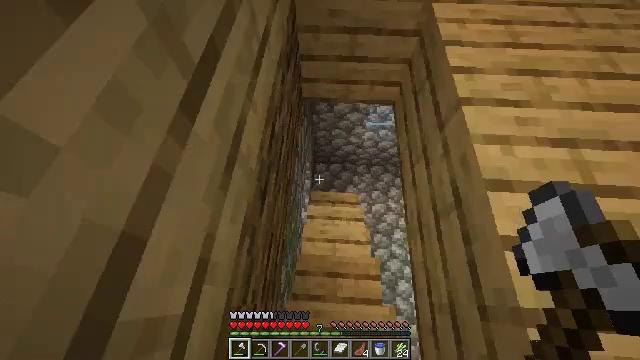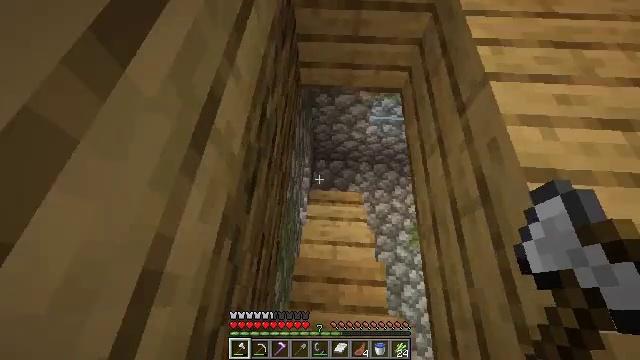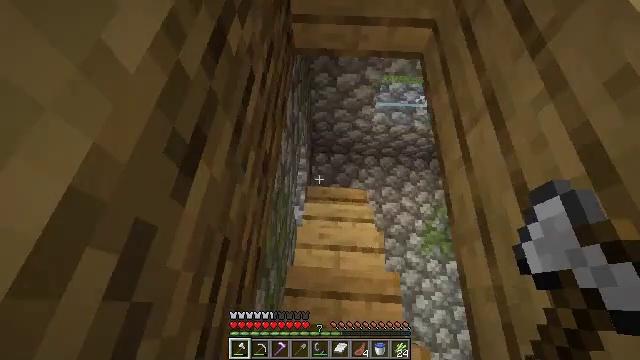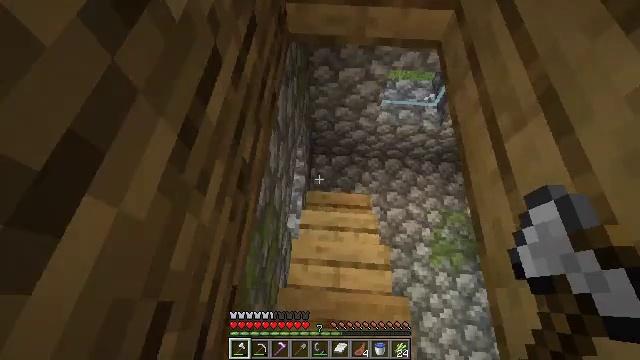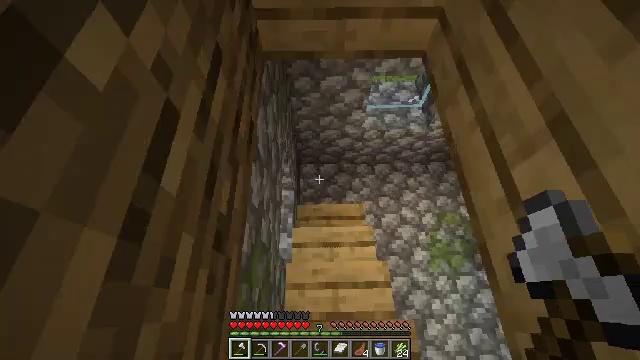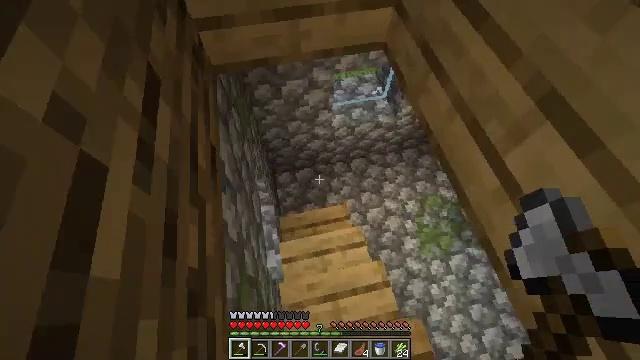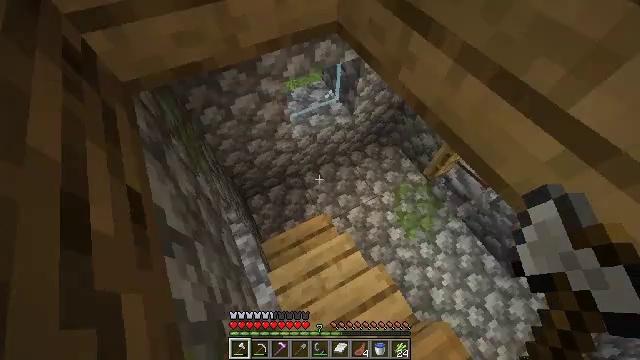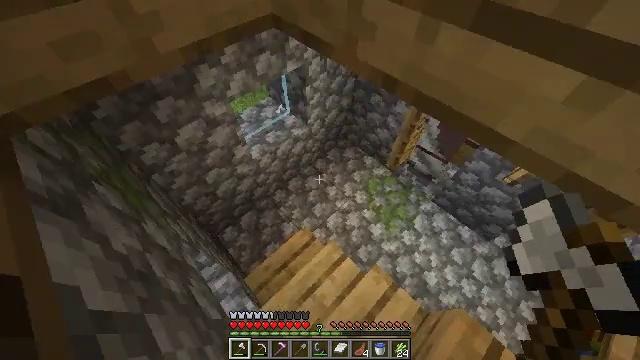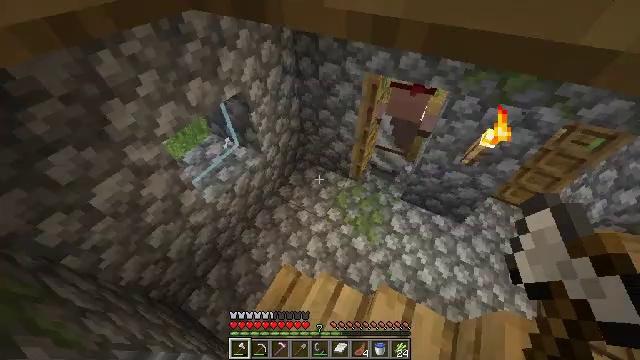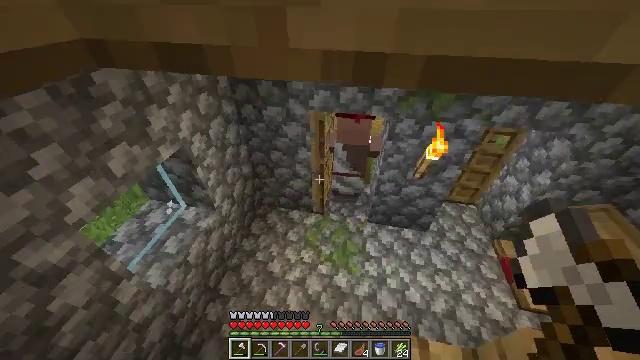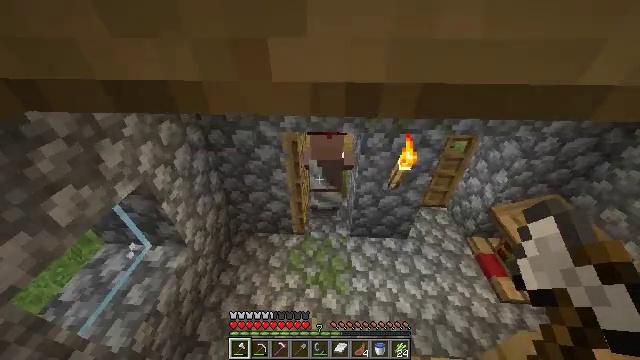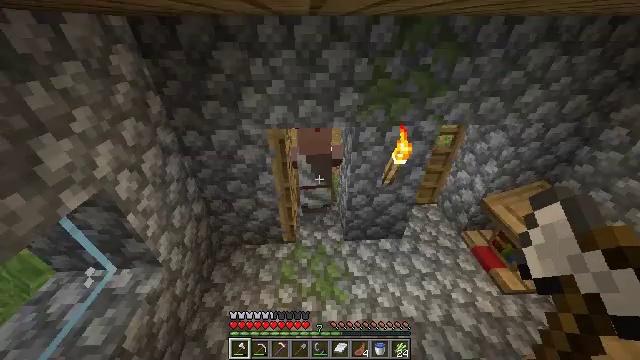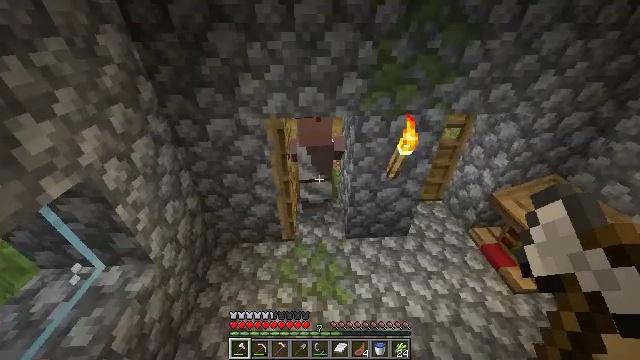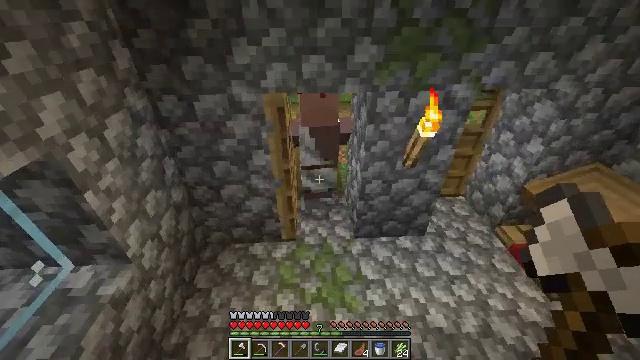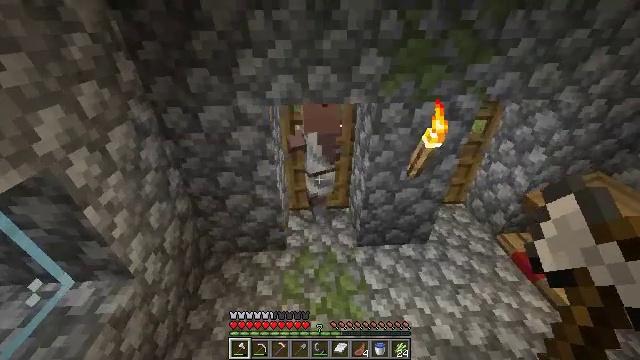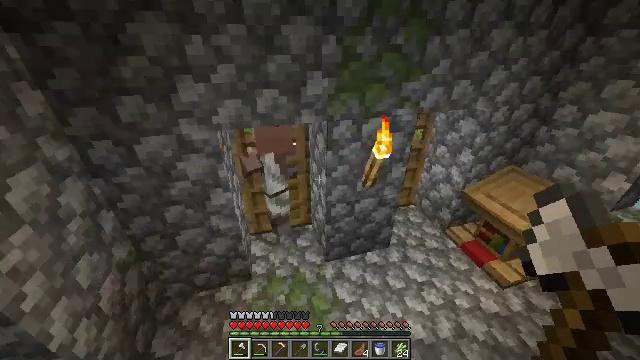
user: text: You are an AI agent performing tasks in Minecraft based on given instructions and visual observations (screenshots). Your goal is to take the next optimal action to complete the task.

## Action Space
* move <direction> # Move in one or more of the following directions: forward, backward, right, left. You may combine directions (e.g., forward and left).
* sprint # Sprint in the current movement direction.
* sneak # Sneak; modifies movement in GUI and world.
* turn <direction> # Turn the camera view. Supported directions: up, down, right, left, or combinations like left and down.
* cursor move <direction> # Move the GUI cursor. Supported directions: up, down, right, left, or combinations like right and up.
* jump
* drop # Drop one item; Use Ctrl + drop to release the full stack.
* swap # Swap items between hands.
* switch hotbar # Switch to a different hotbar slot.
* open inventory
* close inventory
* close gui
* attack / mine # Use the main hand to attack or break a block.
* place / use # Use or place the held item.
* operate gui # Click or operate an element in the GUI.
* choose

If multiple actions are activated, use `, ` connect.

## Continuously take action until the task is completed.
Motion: motion action
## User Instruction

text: Attack the bookshelf to recycle it.
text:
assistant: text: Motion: move forward, sprint
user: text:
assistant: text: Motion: move forward, sprint
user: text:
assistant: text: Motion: move forward, sprint
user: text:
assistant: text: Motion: move forward, sprint, turn right
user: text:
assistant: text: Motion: move forward, sprint, turn right
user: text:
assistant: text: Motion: move forward, sprint, turn right and up
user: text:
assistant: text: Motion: move forward, sprint, turn right and up
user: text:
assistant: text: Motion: move forward, sprint, turn right and up
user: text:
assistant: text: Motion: move forward, sprint, turn right and up
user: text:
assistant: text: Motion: move forward, sprint, turn right and up
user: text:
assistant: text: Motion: move forward, sprint, turn right and up
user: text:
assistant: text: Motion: move forward, sprint
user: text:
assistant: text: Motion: move forward, sprint
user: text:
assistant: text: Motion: move forward, sprint, turn up
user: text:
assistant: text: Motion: move forward, turn right and up
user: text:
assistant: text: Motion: move forward, turn right and up
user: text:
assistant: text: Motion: move forward, turn right
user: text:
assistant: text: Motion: move forward, turn right and up
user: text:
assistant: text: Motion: move forward, turn right and up
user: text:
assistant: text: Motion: move forward, turn right and up
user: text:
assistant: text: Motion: move forward
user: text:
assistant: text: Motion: move forward
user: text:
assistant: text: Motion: move forward, turn right and up
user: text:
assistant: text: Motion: move forward, turn right and up
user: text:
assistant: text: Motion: move forward, turn right and up
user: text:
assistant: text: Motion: move forward, turn right and up
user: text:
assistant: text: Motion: turn right and up, attack / mine
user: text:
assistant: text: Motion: turn right and up, attack / mine
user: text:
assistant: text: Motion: turn right and up, attack / mine
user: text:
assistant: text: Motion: attack / mine